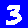
Digit: 3